Question: I'm trying to get in the div 'header', one div on the left side (65% width of the page) and 4 divs on the right side, under below.
I've tried so many things, but the divs on the right side are always doubling the height of the left div.
<URL>

'''
<div id="header">
<div id="logogedeelte">
<img src="images/logo.png">
</div>
<div id="navigationbar">
<div class="home"> <img src="images/logo.png"></div>
<div class="collectie"><img src="images/logo.png"></div>
<div class="contact"><img src="images/logo.png"></div>
<div class="overons"><img src="images/logo.png"></div>
</div>
</div>
'''
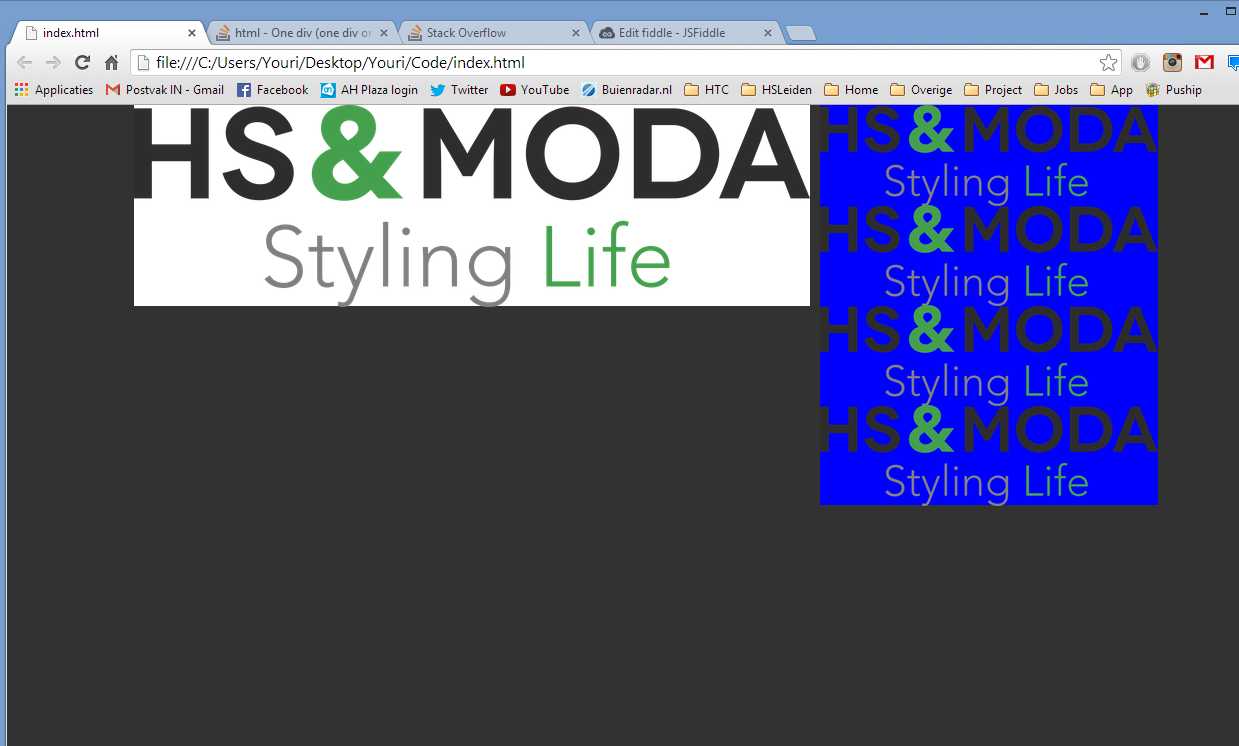
Answer: In this case height of these divs depends on images height. So you can only set it by adding to your css following lines :
'''
#logogedeelte, #navigationbar {
display: table-cell;
}
'''